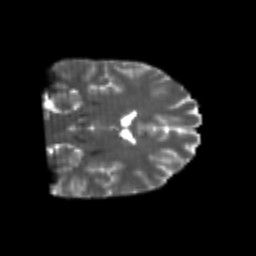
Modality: T2w
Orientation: coronal
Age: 26
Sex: female
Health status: healthy
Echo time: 0.074 s